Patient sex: F
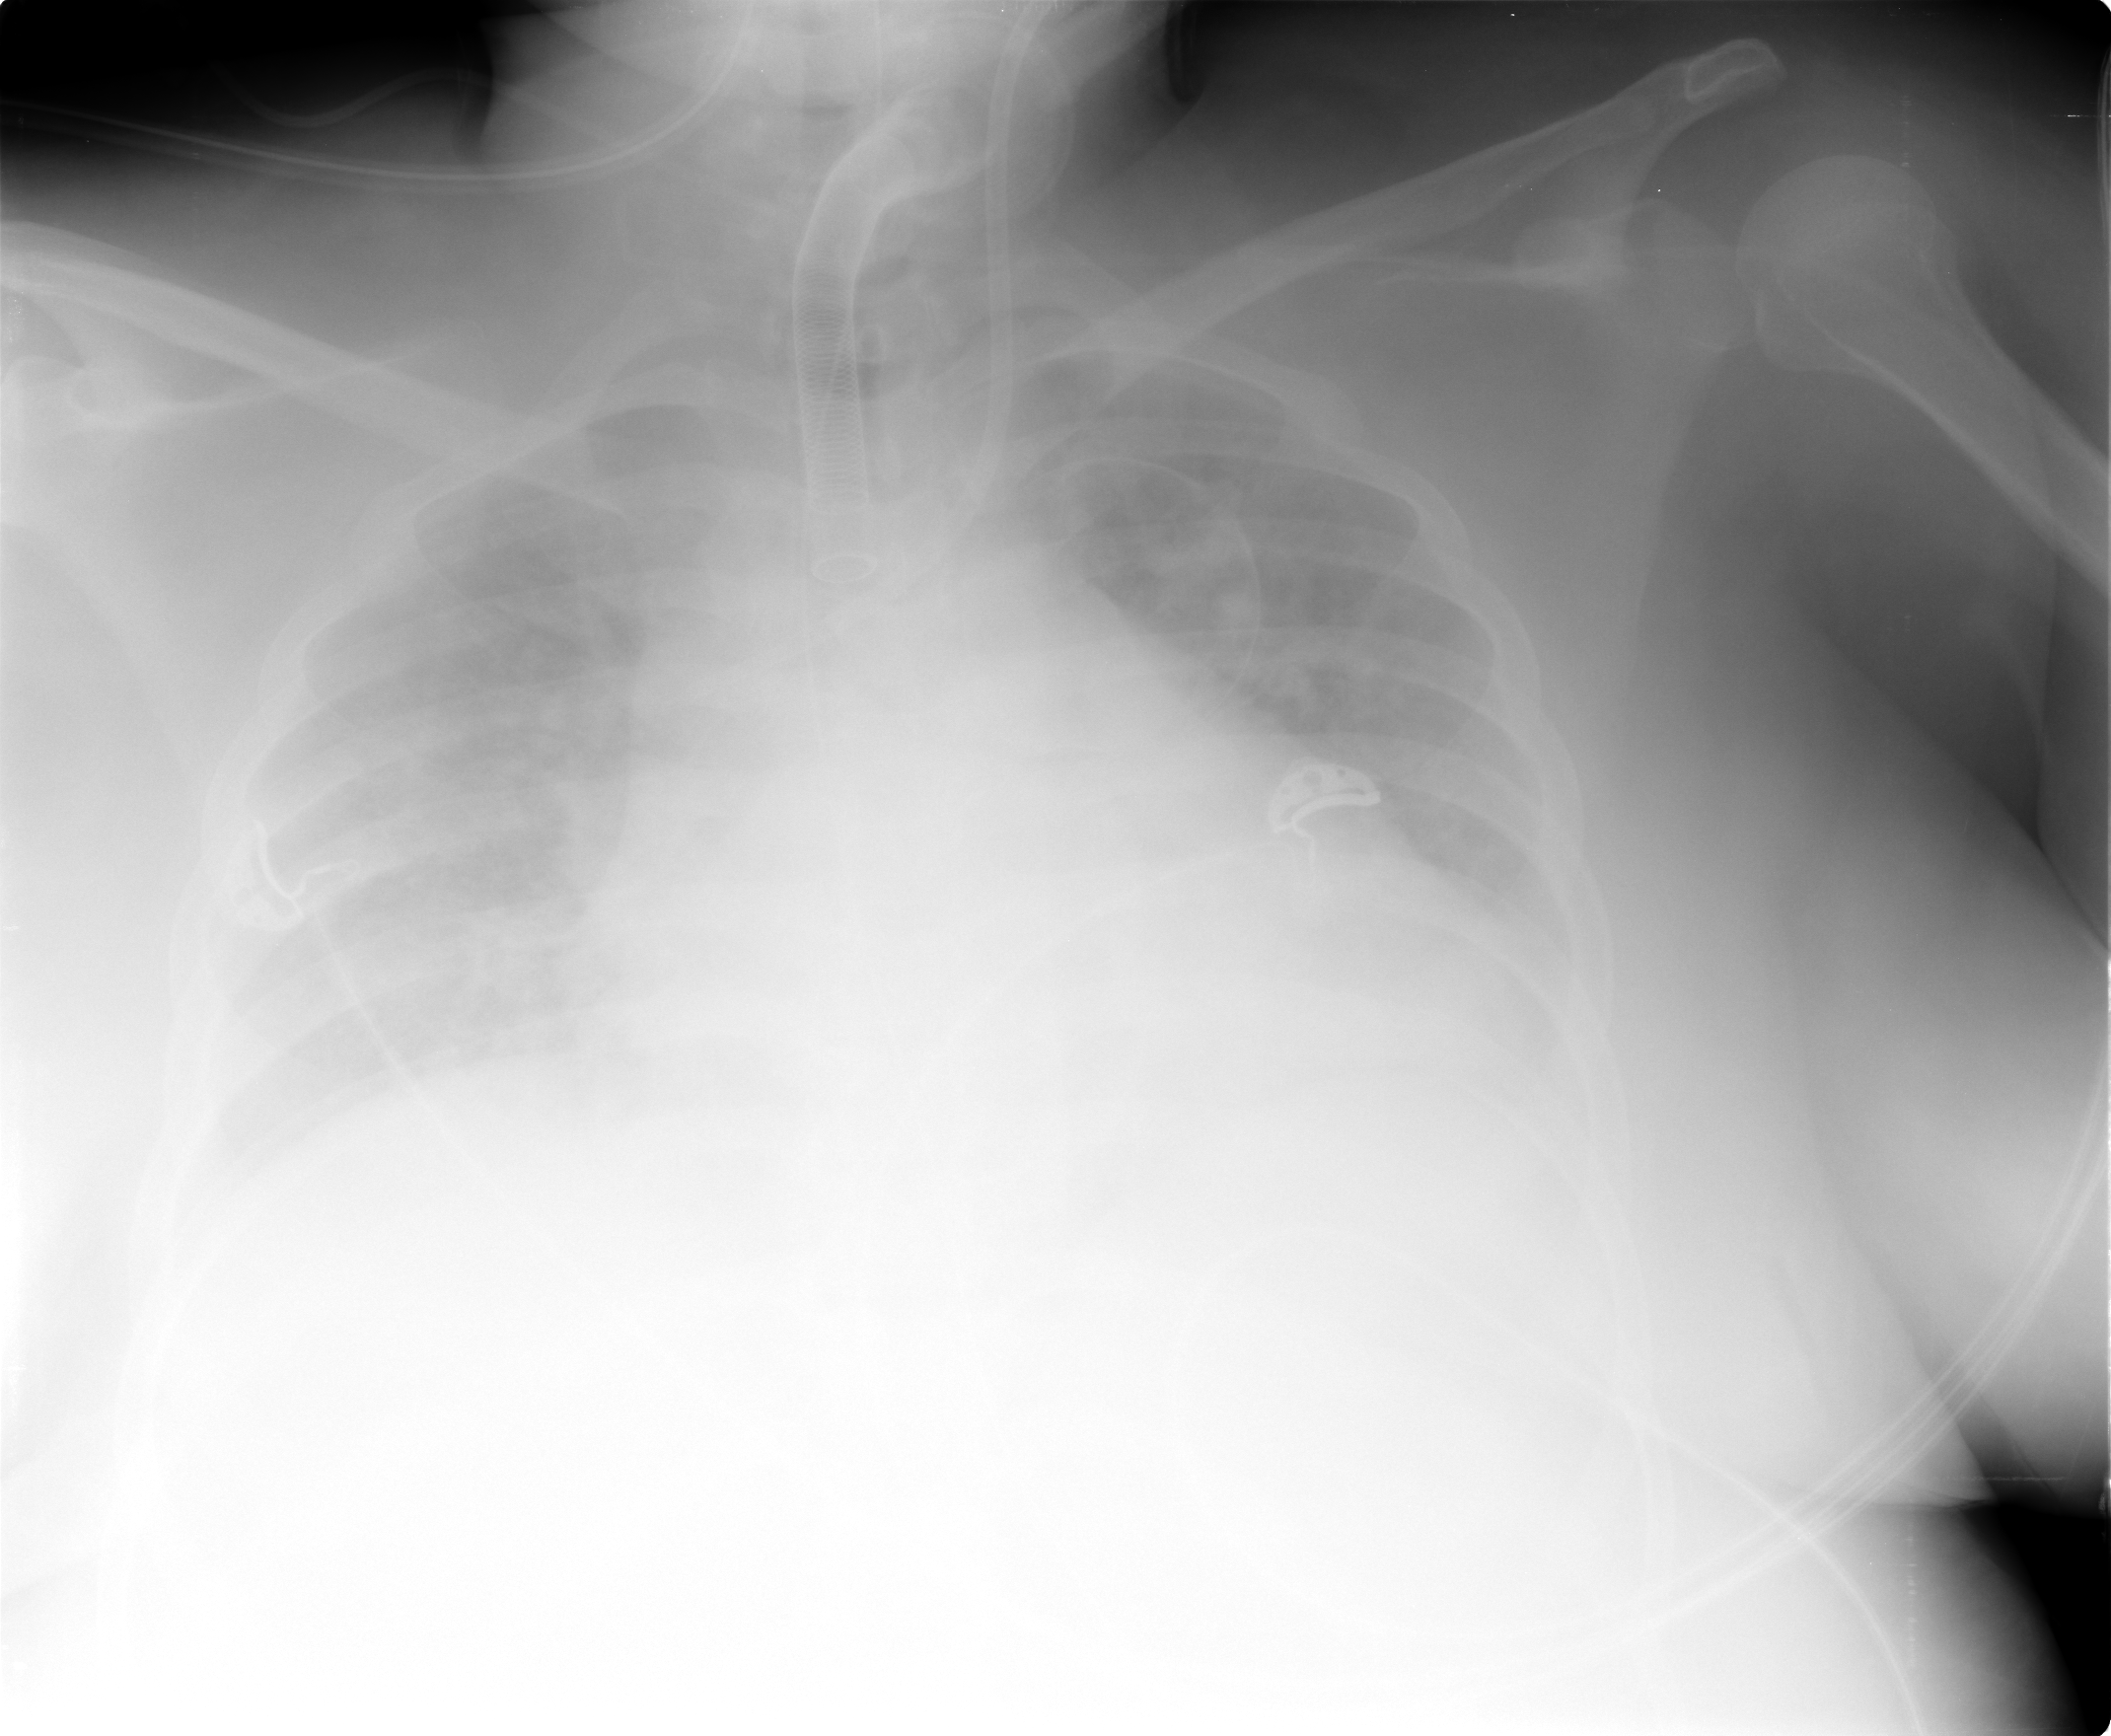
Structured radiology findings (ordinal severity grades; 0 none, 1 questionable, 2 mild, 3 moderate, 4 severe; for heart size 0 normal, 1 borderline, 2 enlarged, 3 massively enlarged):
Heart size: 3
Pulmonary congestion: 2
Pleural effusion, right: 1
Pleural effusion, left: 2
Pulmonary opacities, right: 3
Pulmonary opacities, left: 2
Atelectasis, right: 2
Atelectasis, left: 2